Field crop: tomato
Growth stage: 1
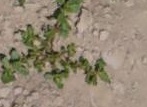
Species: portulaca